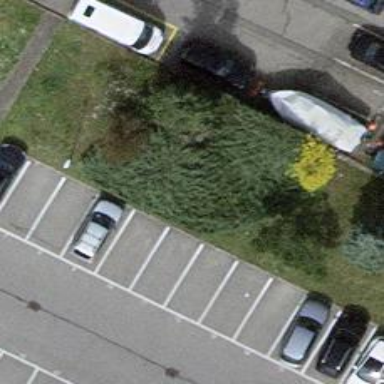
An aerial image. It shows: Evergreen tree with needle-leaved leaves.